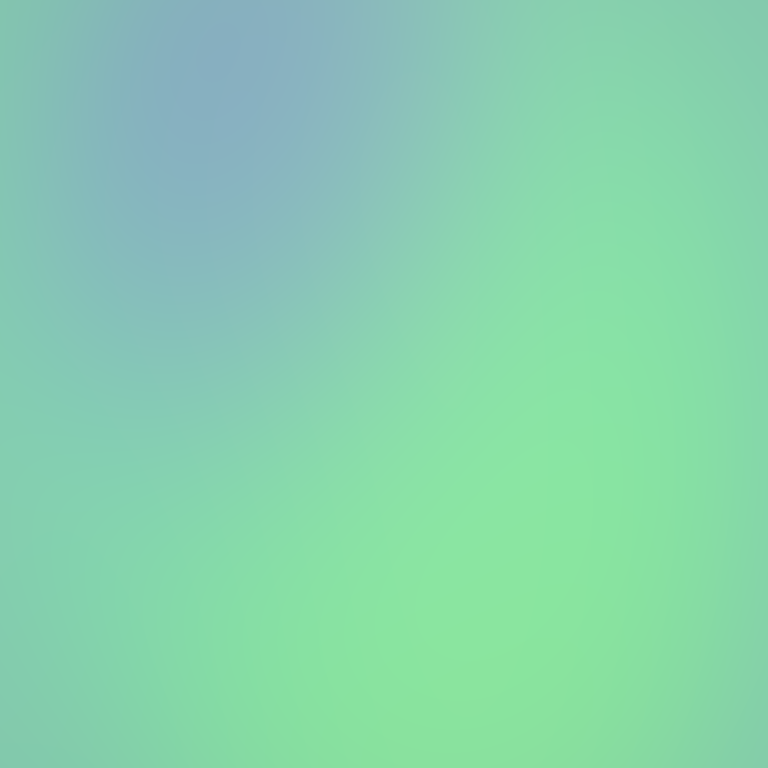
Abstract light effect, smooth gradient from soft green to light blue, calm atmosphere, diffuse light, no room, no furniture, no objects.